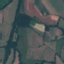
Land use / land cover class: Pasture